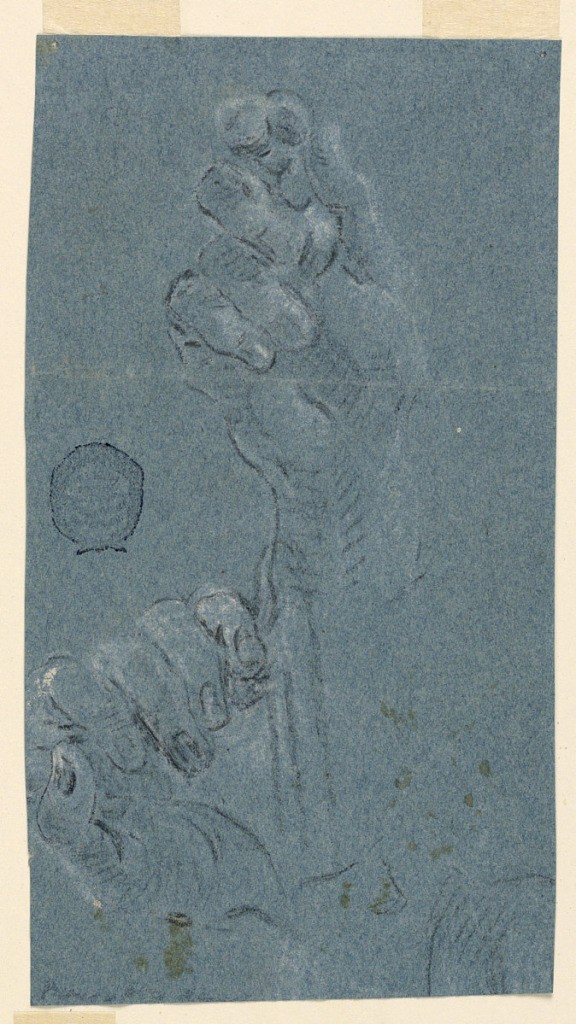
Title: Study: A pair of hands
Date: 1750–1775
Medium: Charcoal and white heightening on blue paper
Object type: Drawing
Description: Vertical composition of two hands erected and shown from the inside. Below at left is the left hand with curved fingers and above at right is the right hand holding a bead between the thumb and the forefinger. On the reverse are the right upper arm and a part of the right left of the nude in 1901-39-2748.